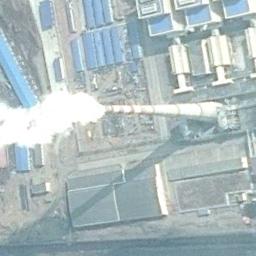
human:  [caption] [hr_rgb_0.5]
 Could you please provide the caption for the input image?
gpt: There are four thermal power stations, and two of them on the left are emitting smoke .

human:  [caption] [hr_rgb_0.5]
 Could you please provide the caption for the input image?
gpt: In the thermal power plant there are plants and machinery, and there is a chimney emitting smoke .

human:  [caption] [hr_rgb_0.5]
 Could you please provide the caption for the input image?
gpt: The thermal power station is next to some buildings with white mist above .

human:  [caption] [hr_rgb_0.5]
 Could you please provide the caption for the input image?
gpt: Many buildings of different shapes are next to the thermal power station .

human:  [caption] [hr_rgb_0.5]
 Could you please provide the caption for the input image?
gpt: There are some blue buildings and a chimney on the thermal power station .